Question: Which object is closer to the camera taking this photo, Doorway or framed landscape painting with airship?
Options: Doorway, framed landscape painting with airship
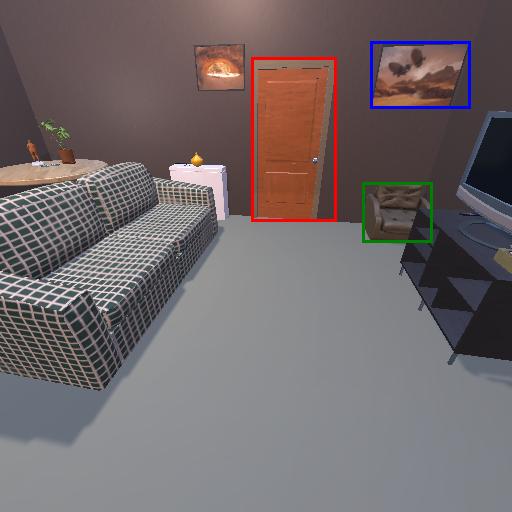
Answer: Doorway